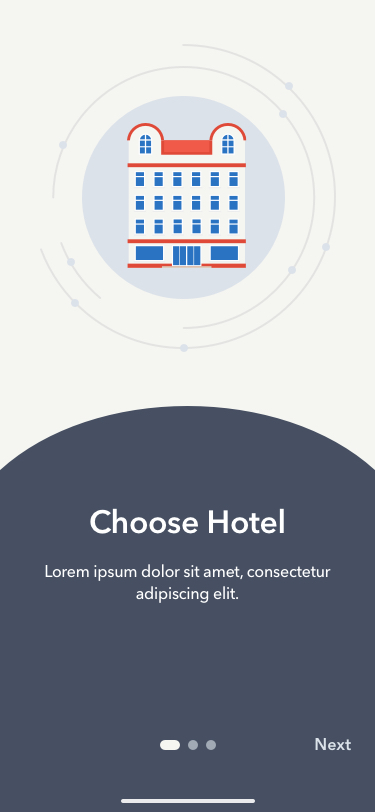
Text in this UI design:
Choose Hotel
Lorem ipsum dolor sit amet, consectetur adipiscing elit.
Next